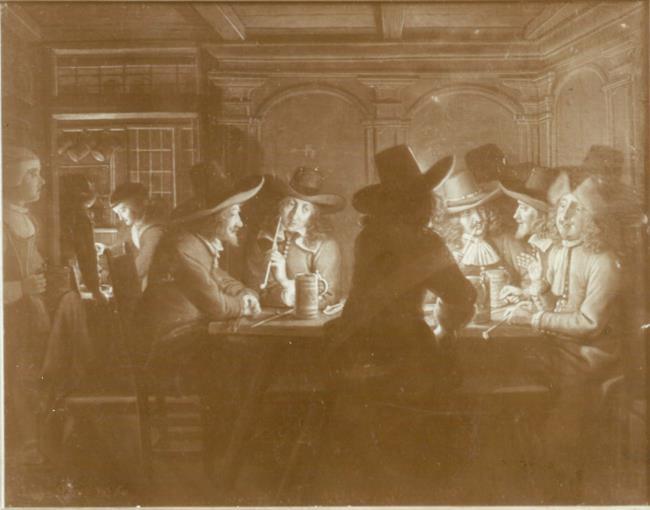
Title: Pipe smokers
Artist: Wolfgang Heimbach Aldewereld or Heimbach (Lugt c. 1909); Wolfgang Heimbach (Morsbach 1999)
Earliest date: 1660
Latest date: 1660
Genre: painting
Iconography: Tobacco
Keywords: genre, man, hat, bow tie, collar, tankard, pipe, smoking (activity), inn, inn interior, plate rail, maidservant, table